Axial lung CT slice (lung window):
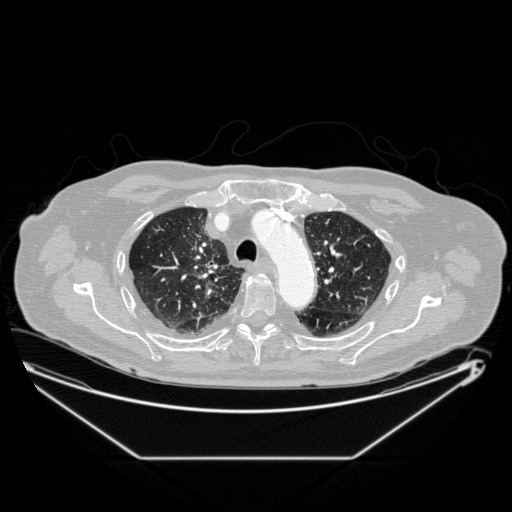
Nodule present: no